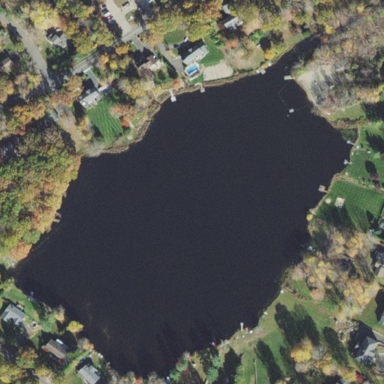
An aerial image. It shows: Serene lake.